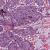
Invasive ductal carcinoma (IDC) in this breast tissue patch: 1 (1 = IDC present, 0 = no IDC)